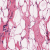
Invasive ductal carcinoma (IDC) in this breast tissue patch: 0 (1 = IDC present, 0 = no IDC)